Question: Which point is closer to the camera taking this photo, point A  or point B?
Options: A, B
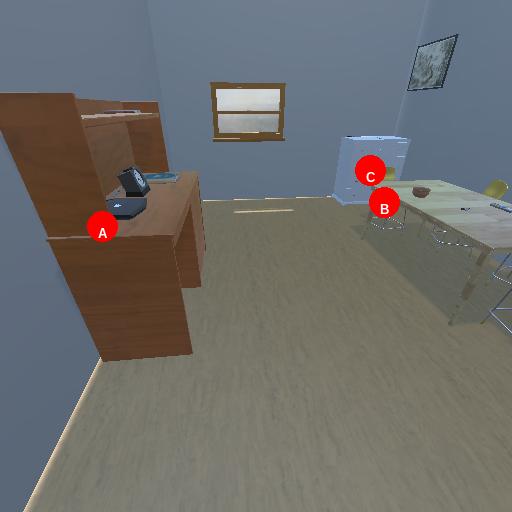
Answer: A